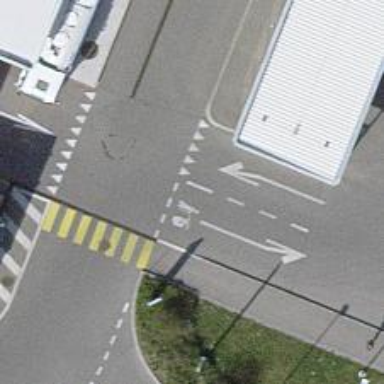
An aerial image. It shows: Road with "give way" sign.